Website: apple
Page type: payment
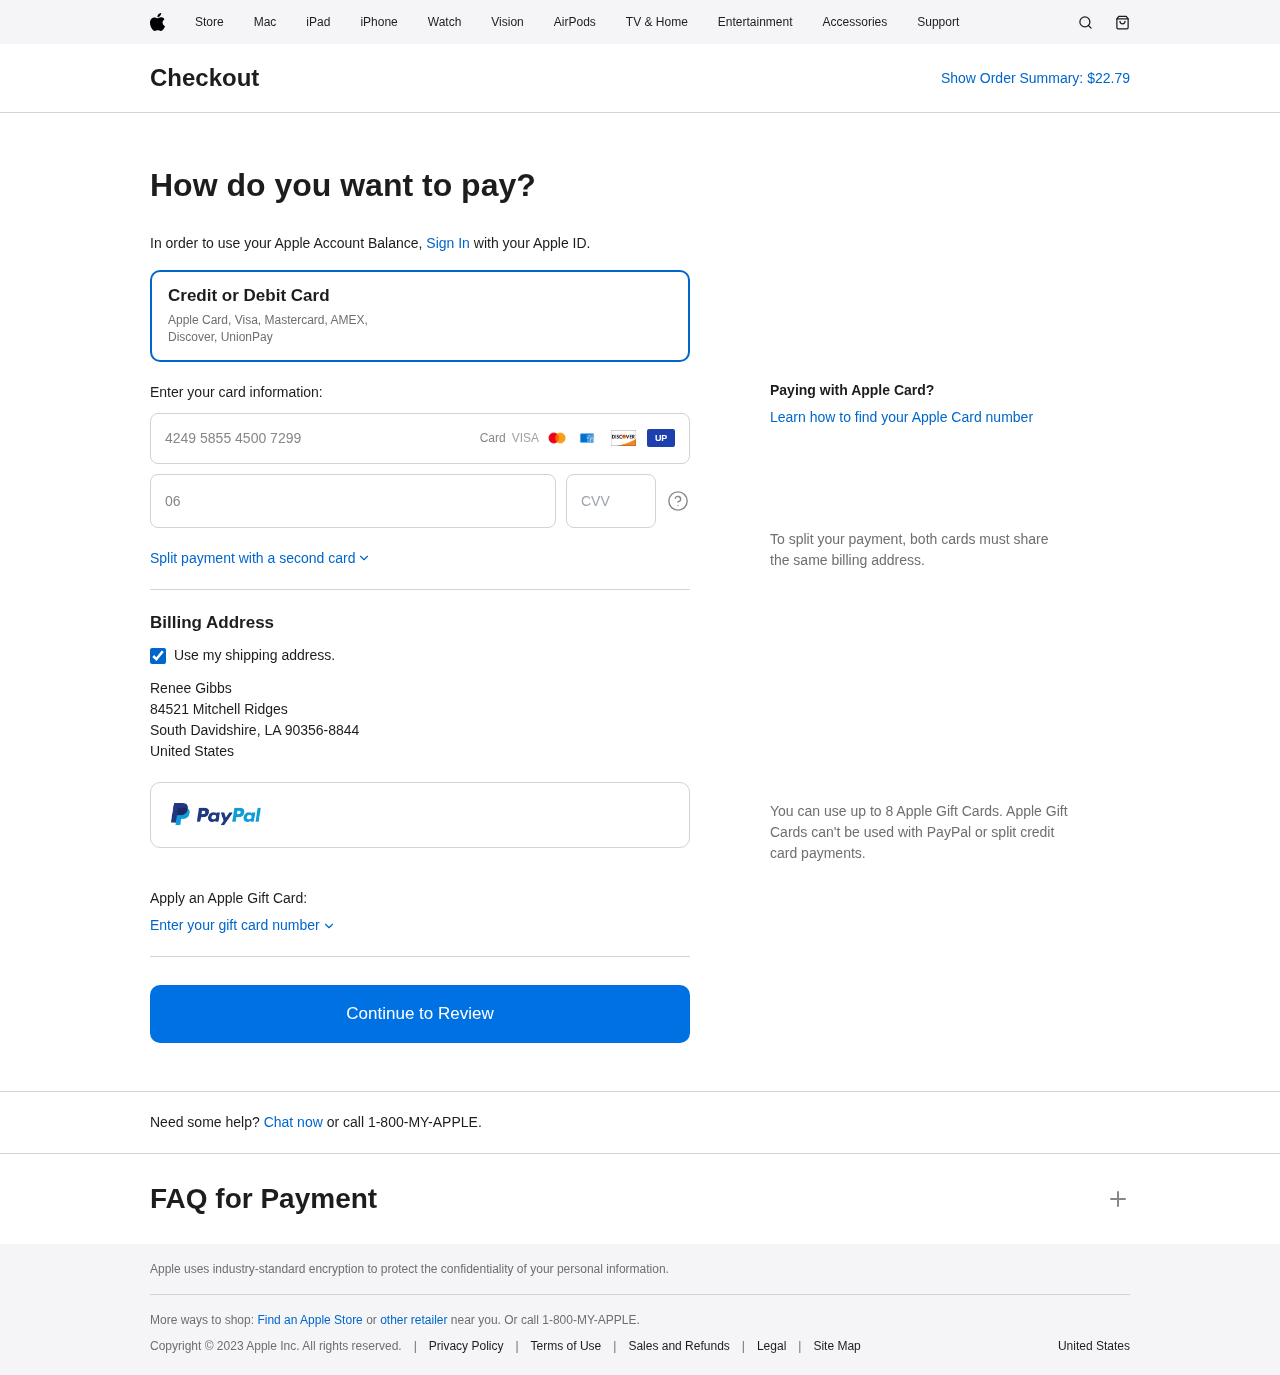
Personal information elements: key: PII_CARD_CVV
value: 616
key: PII_CARD_EXPIRY
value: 06/28
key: PII_CARD_NUMBER
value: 4249 5855 4500 7299
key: PII_COUNTRY
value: United States
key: PII_FULLNAME
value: Renee Gibbs
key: PII_STREET
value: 84521 Mitchell Ridges
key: PII_CITY_STATE_ZIP
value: South Davidshire, LA 90356-8844
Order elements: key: ORDER_TOTAL
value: $22.79